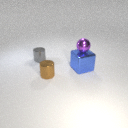
large blue metal cube to the right of small gray metal cylinder